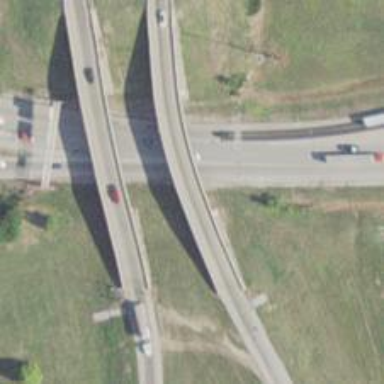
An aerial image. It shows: Motorway link bridge.